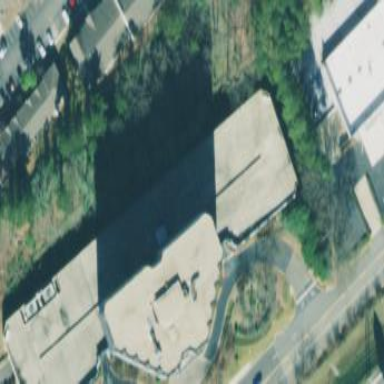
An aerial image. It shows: Office building with flat roof.